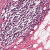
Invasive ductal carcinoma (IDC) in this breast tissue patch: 0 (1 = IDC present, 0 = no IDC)